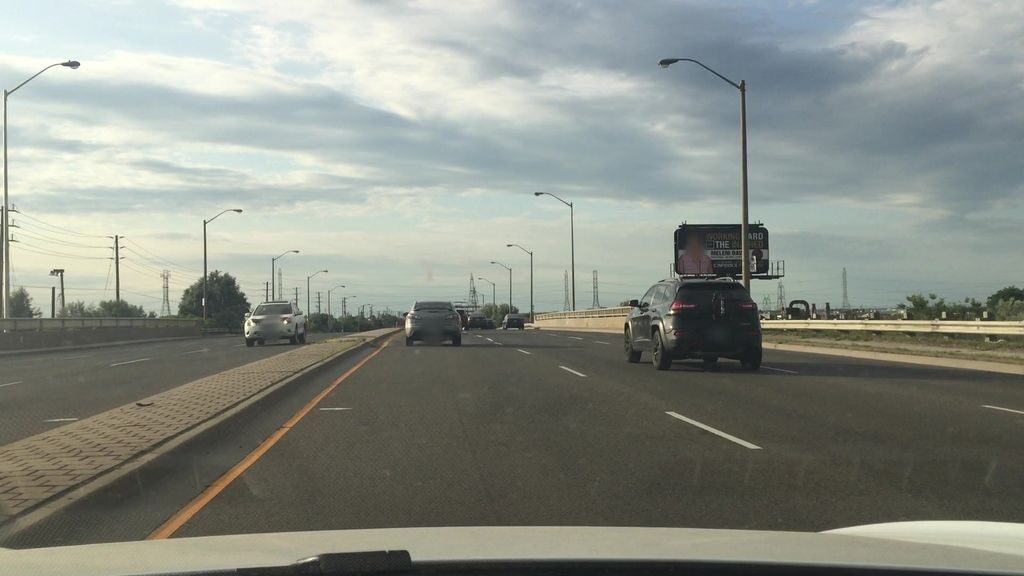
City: toronto